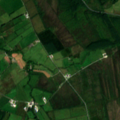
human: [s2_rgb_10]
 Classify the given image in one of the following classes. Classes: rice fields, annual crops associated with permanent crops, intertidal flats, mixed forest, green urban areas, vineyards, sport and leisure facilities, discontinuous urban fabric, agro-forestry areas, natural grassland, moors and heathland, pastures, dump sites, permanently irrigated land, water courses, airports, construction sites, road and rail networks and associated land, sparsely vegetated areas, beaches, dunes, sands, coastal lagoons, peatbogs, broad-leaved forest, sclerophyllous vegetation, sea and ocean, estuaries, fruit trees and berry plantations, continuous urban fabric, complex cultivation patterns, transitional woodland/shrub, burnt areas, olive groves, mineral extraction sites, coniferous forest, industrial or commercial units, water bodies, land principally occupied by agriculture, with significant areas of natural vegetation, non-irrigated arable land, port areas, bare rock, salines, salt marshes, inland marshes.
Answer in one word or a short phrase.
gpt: pastures, land principally occupied by agriculture, with significant areas of natural vegetation, coniferous forest, transitional woodland/shrub, peatbogs